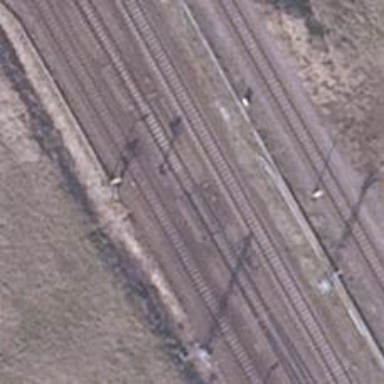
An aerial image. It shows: Railway switch with the turnout side on the left.